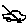
Label: car